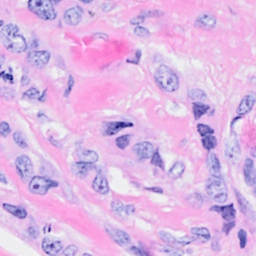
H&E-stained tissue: Breast